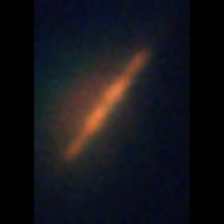
Taxon: Pennate
Group: Diatoms